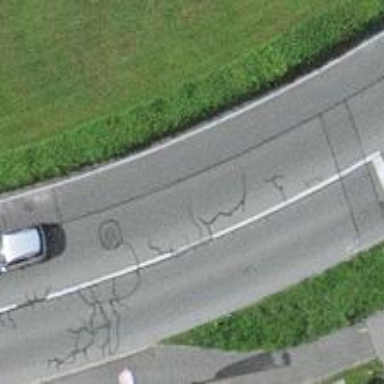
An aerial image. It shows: Secondary road with asphalt surface and sidewalk on the left.